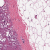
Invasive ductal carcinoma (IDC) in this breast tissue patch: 0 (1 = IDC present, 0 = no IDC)